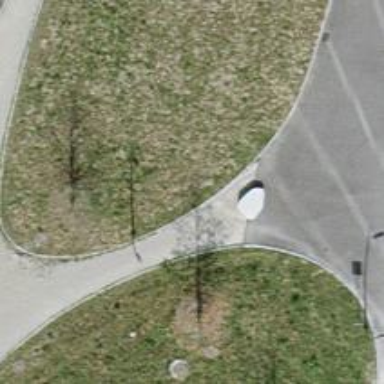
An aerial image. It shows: Concrete bollard.